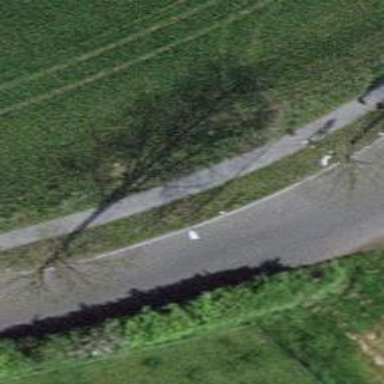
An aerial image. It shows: Sidewalk along the footway.